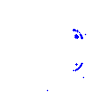
Particle: pion